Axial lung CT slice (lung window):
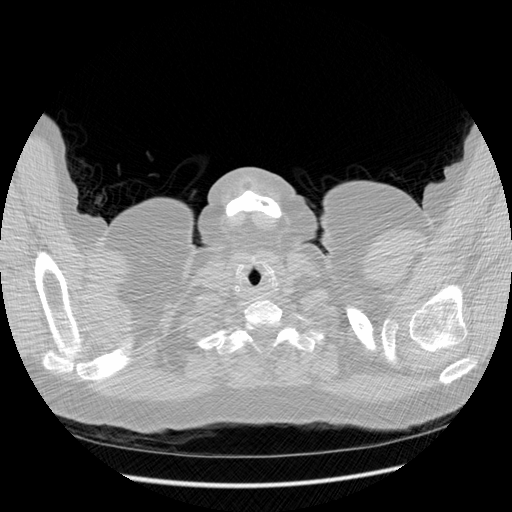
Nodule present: no